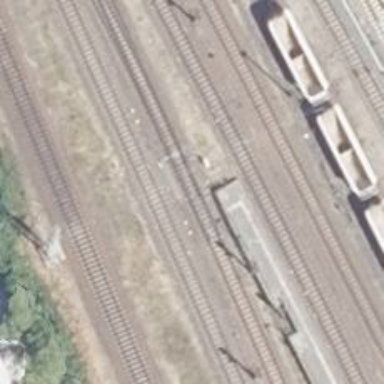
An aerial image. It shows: Railway switch.